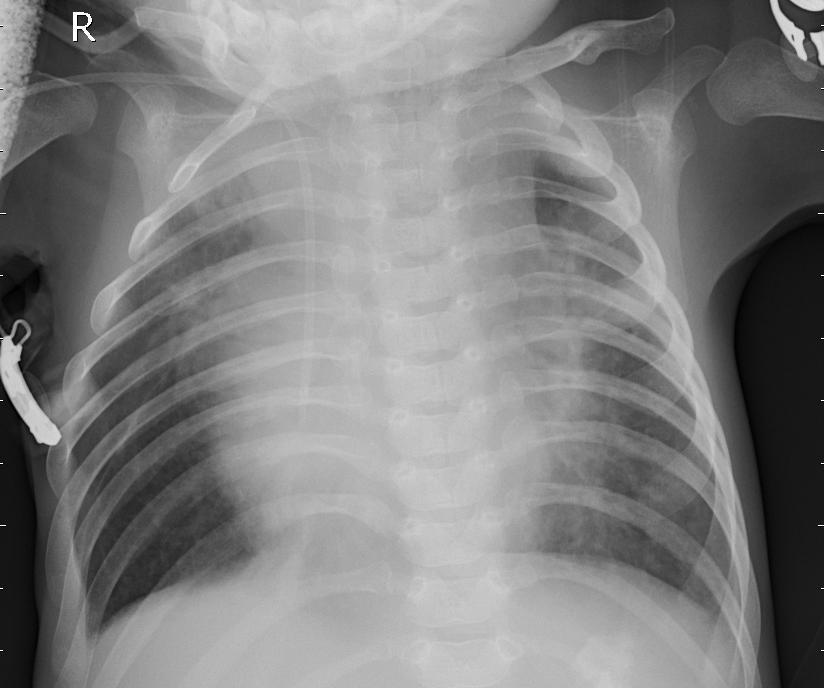
Diagnosis: PNEUMONIA